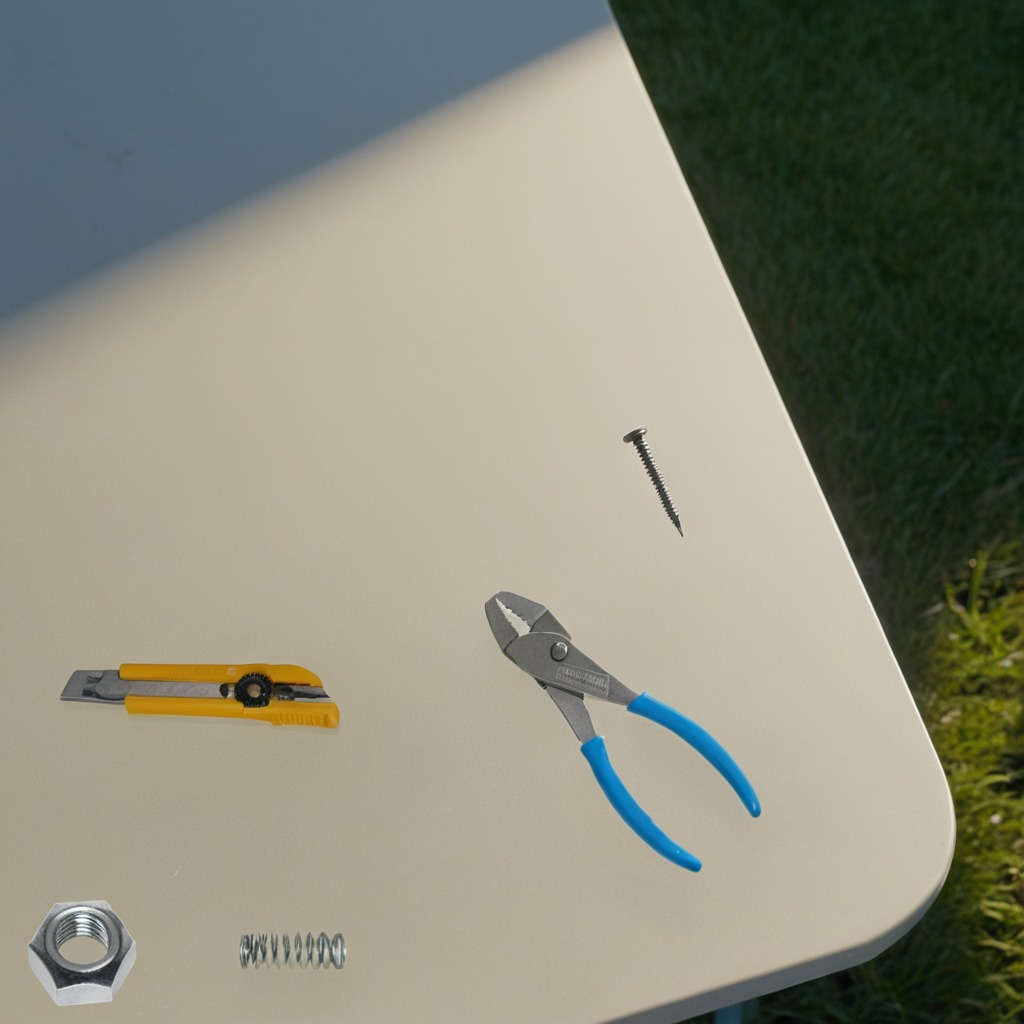
A utility knife, a metal machine screw, a pair of pliers, a coiled metal spring, and a metal nut are lying on the textured surface.